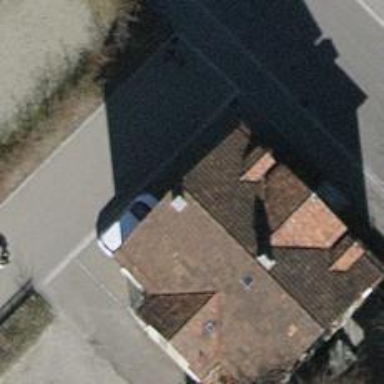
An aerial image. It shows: Restaurant.